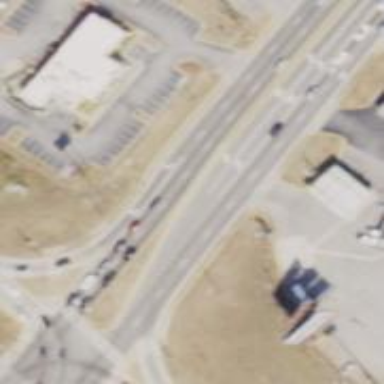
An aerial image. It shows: Primary highway with separate asphalt sidewalks.